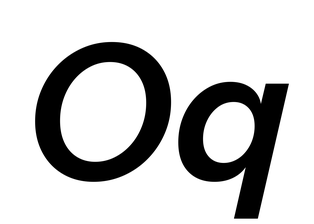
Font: InstrumentSans-Italic_SemiBold_Italic